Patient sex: M
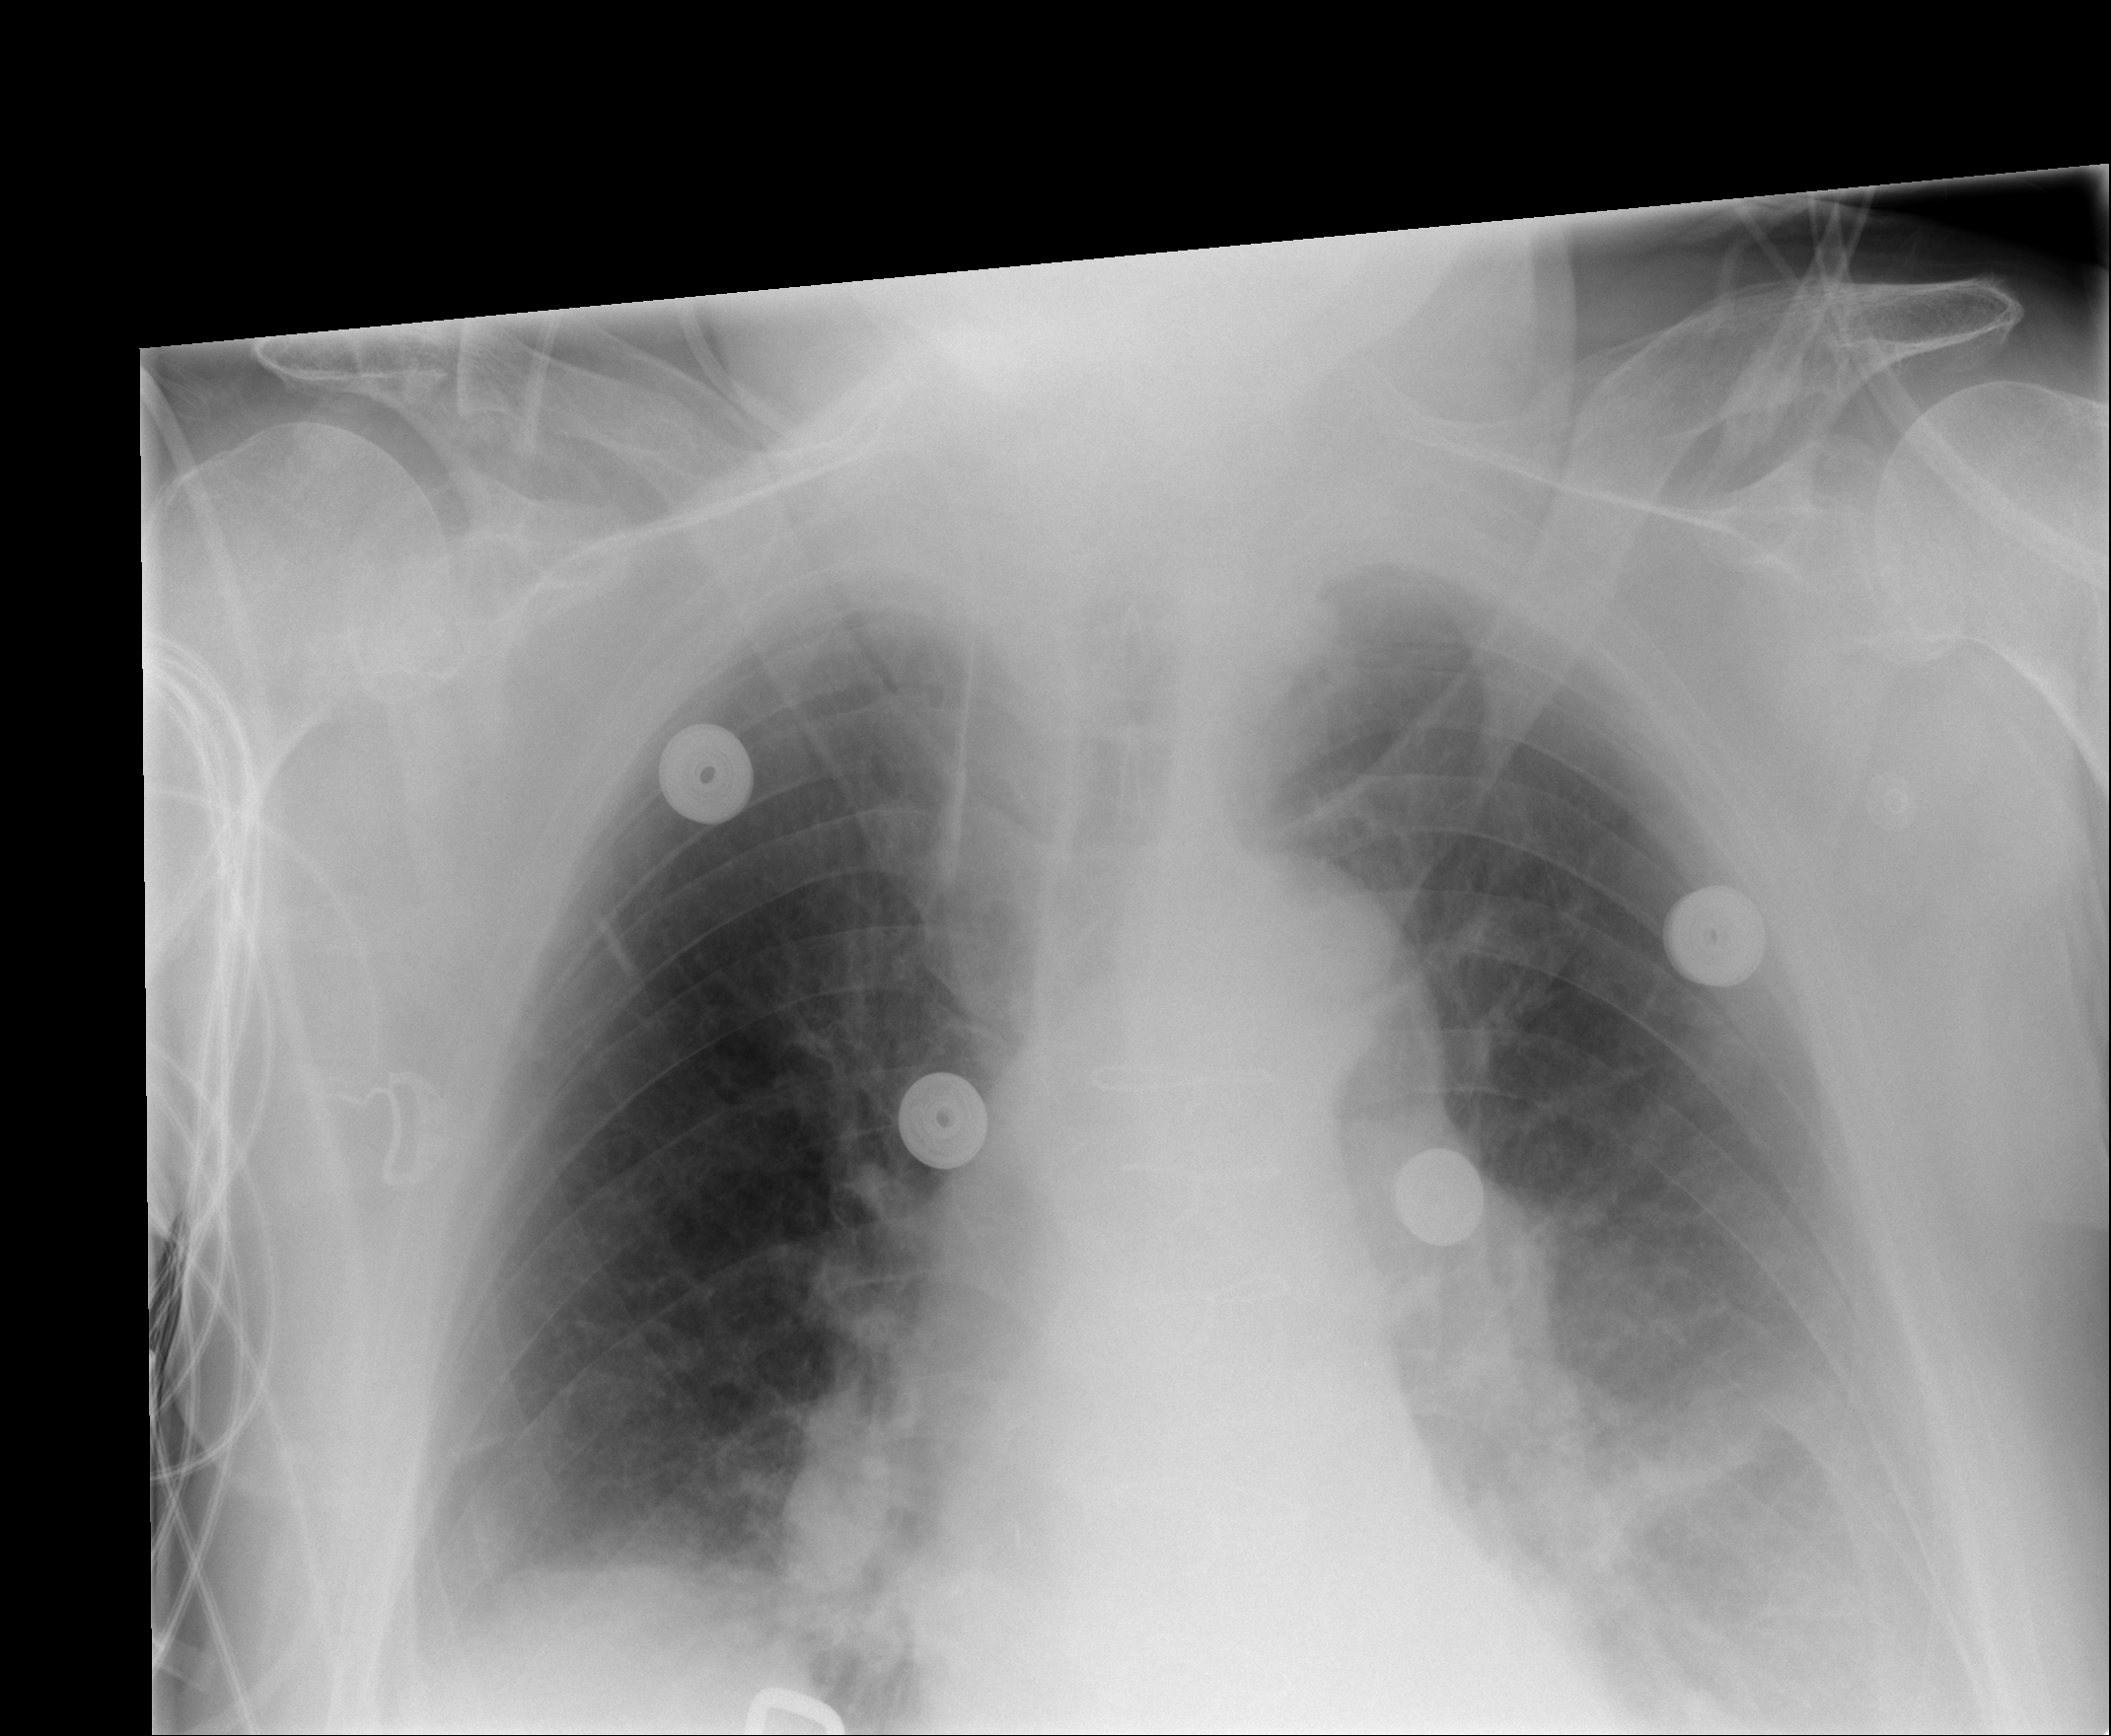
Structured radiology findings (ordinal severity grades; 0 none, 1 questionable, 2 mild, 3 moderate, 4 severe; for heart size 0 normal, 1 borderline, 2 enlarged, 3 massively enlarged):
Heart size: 2
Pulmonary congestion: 2
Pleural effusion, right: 2
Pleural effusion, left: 3
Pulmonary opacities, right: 0
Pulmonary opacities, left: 0
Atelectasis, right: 2
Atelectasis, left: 2